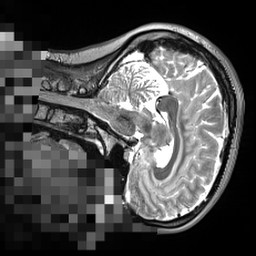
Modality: T2w
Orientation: sagittal
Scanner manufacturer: siemens
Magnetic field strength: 3 T
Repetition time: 3.2 s
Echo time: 0.564 s